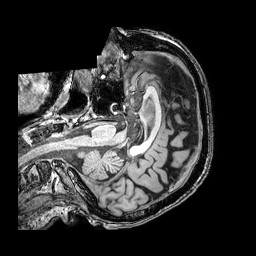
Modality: T1w
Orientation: axial
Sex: male
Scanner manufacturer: philips
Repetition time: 0.008369 s
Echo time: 0.00392 s